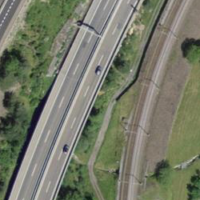
EUNIS habitat code: 57
Species observed at this site:
Circaetus gallicus